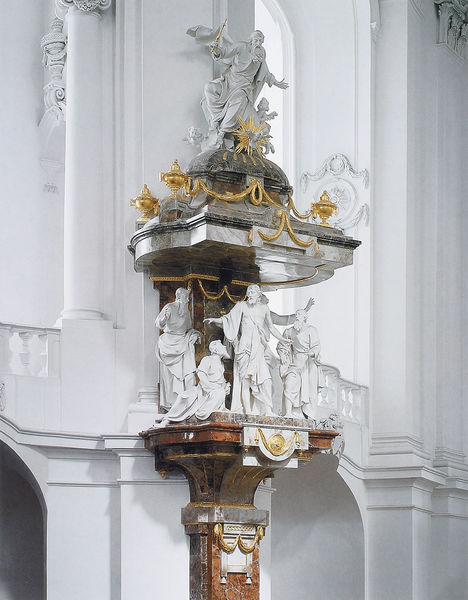
Titel: Christus sendet die Apostel zur Taufe aus, Gruppe gegenüber der Kanzel in der Benediktinerabteikirche Heilig Kreuz in Neresheim
Künstler: Thomas Schaidhauf
Standort: Neresheim, Abteikirche Heilig Kreuz, St. Ulrich und Afra (EU - D - BW)
Schlagwörter: gott, gruppe, mann, weiß, menschen, braun, fenster, frau, marmor, männer, szene, säule, säulen, dach, bart, bärte, richter, barock, stein, taube, innenraum, kirche, sonne, figur, gold, personen, skulptur, balkon, bogen, figuren, ornamente, stuck, vasen, podest, foto, balustrade, strahlen, knien, beten, altar, girlanden, kanzel, christus, jesus, kirchenraum, segen, segnen, anbeten, anbetung, schrein, predigen, heiliger geist, männre, weltenrichter, skulturen, emaus